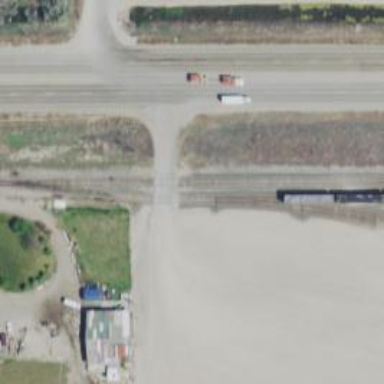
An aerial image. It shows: Railway level crossing.